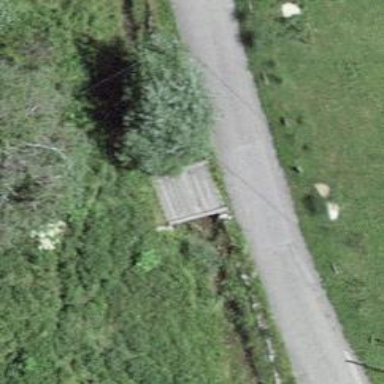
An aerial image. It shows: Service road that crosses over bridge.